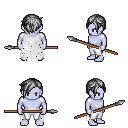
a pixel art fantasy rpg character, male body template, dark elf, purple skin, white tattered cape, white pants, gray pixie cut hairstyle, spear, four views (front, back, left, right), 2x2 character sprite sheet, small pixel art, hard edges, no anti-aliasing